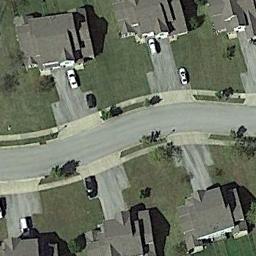
Label: residential